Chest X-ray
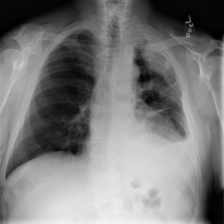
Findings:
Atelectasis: negative
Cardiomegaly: negative
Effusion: positive
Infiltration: negative
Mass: positive
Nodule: negative
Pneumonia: negative
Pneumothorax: negative
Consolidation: negative
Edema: negative
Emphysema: negative
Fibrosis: negative
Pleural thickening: positive
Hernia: negative